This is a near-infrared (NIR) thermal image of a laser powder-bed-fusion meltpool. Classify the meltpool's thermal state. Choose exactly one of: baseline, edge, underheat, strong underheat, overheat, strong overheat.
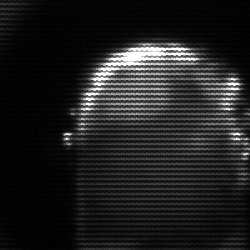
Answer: baseline